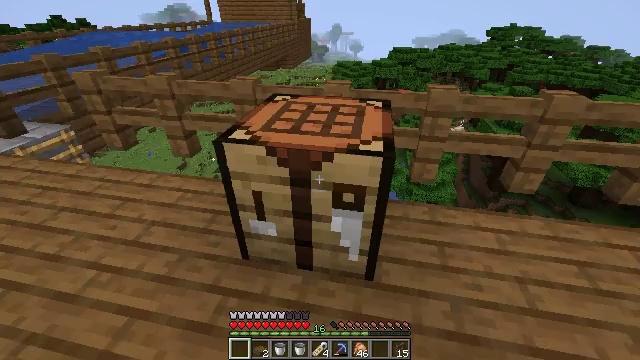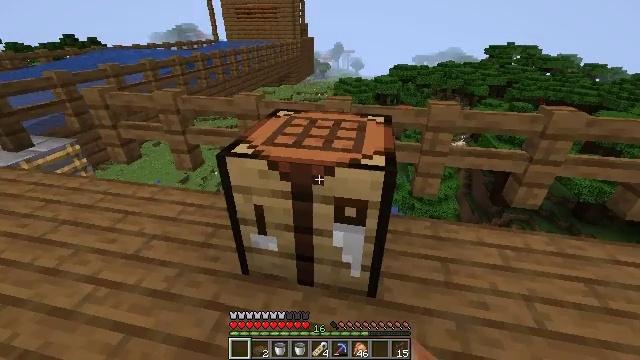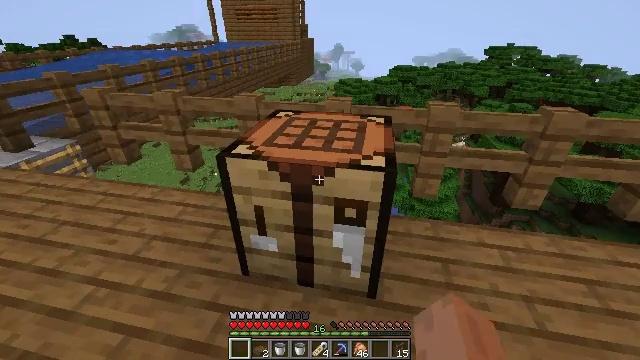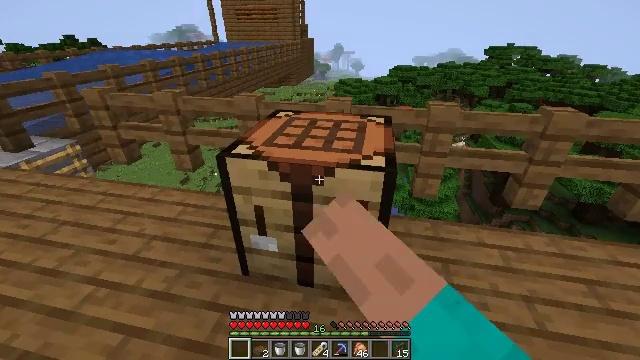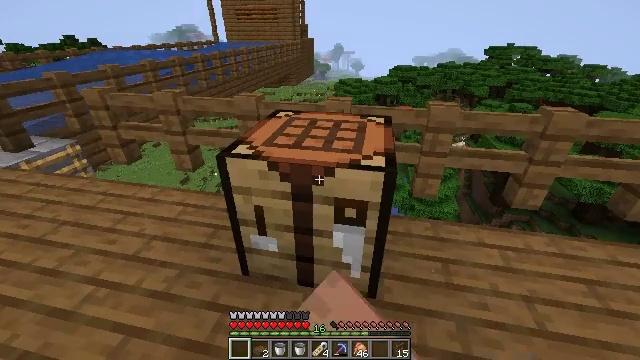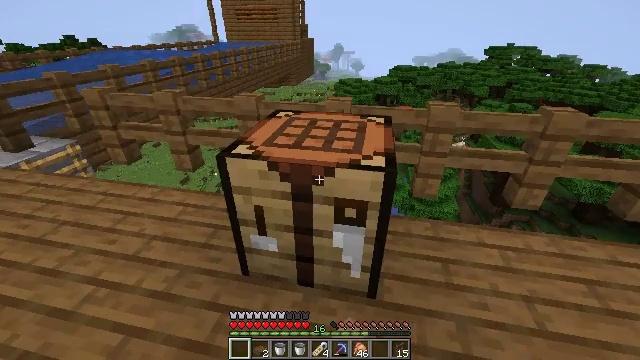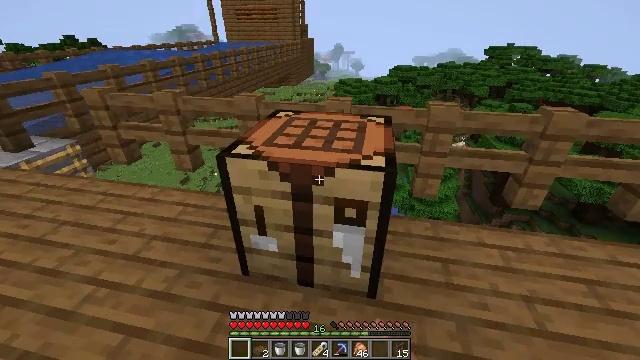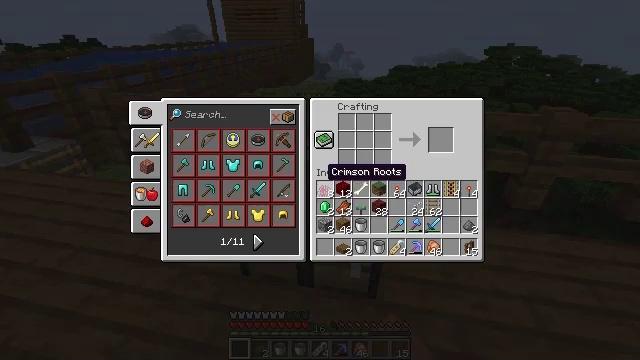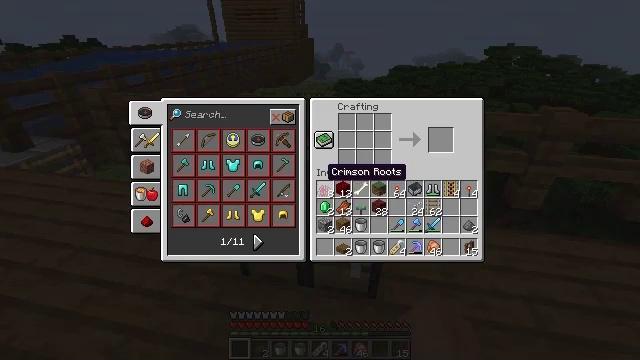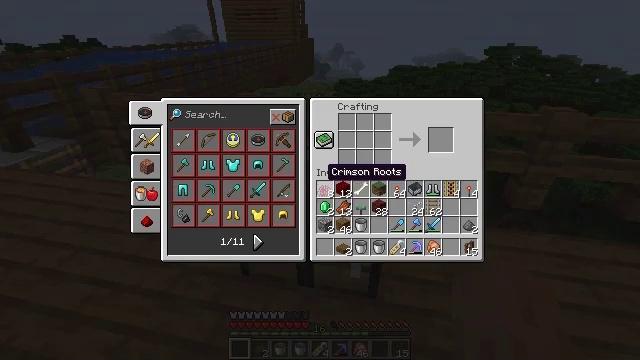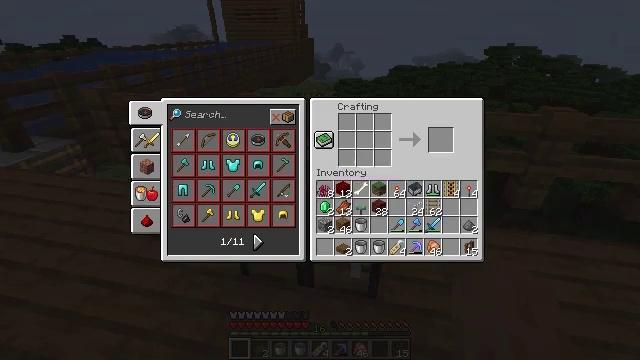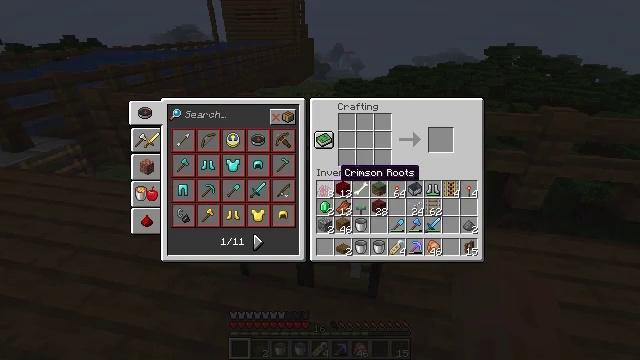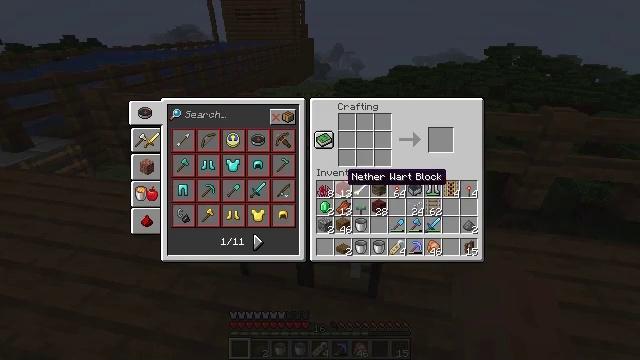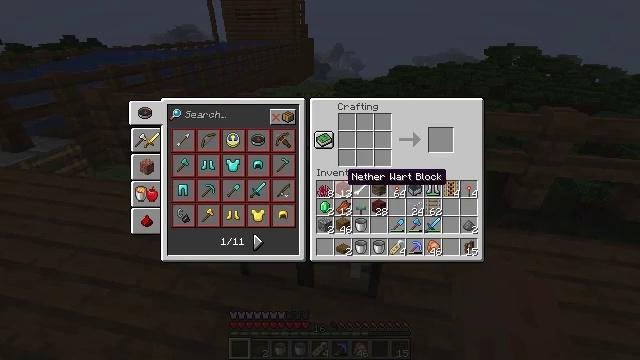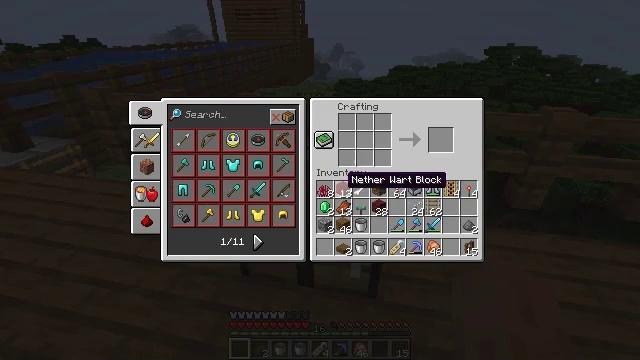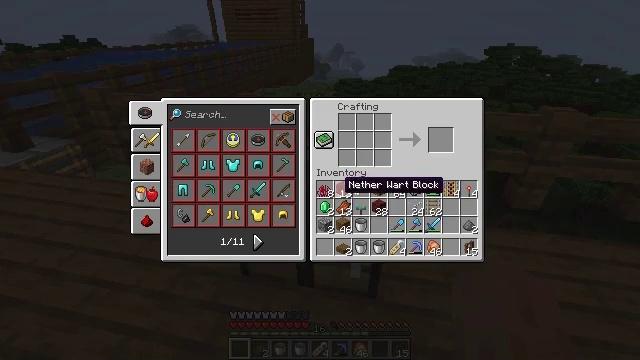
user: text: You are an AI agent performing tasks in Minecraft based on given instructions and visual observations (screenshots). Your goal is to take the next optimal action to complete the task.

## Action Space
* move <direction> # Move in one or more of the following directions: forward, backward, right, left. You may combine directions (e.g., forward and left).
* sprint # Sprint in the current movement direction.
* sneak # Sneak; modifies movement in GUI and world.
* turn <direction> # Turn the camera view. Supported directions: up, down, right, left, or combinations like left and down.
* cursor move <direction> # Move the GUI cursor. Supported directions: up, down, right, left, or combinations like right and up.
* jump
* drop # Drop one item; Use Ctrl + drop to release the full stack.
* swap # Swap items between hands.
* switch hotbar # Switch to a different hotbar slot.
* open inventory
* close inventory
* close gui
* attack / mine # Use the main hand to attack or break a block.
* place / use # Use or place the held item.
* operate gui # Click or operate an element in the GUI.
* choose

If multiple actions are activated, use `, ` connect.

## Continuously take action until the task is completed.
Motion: motion action
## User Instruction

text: Craft a spruce pressure plate using the crafting table.
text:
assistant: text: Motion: turn up
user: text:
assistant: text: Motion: use / place
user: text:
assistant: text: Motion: use / place
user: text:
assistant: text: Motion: use / place
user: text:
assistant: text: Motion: use / place
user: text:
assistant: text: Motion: no_op
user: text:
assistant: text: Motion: open gui
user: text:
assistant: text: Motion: no_op
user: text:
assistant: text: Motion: no_op
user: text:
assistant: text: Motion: no_op
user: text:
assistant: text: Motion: cursor move right
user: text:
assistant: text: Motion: cursor move right
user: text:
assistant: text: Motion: no_op
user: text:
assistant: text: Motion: no_op
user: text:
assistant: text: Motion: no_op
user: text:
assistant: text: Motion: no_op
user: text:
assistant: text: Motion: no_op
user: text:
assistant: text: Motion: cursor move down
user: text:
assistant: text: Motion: cursor move down
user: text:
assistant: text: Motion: cursor move right and down
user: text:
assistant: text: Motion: no_op
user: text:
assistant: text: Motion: no_op
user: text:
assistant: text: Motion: no_op
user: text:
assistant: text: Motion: no_op
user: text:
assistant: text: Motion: no_op
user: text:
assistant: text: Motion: no_op
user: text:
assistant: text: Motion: no_op
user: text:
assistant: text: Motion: operate gui
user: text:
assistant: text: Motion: operate gui
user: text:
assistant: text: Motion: operate gui